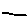
Label: line